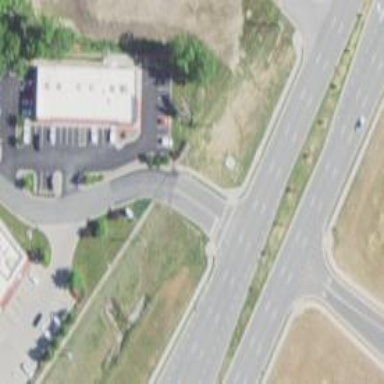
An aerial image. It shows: Unmarked crossing on the road.